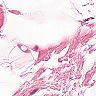
Metastatic tissue present: no